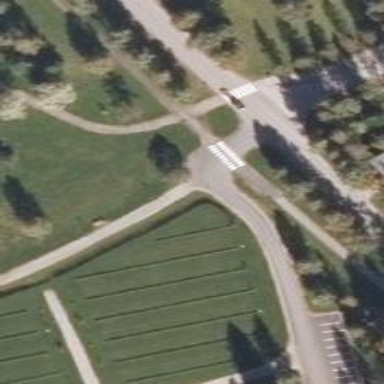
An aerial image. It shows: Asphalt cycleway with zebra crossing.